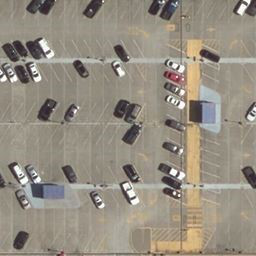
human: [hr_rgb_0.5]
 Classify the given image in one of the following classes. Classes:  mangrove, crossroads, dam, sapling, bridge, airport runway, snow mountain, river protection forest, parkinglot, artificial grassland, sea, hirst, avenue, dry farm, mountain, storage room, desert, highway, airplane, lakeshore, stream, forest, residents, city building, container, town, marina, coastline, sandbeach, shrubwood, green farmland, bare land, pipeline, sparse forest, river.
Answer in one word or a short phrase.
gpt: parkinglot